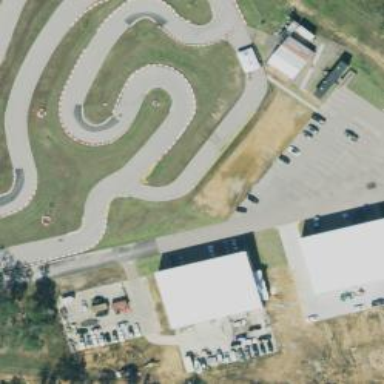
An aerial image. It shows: Karting raceway road for racing enthusiasts.